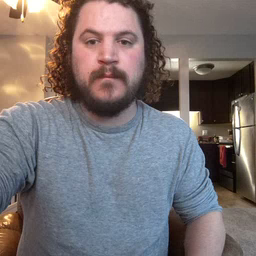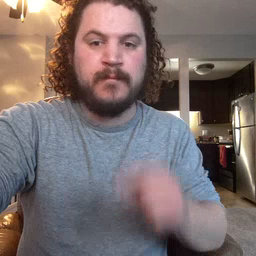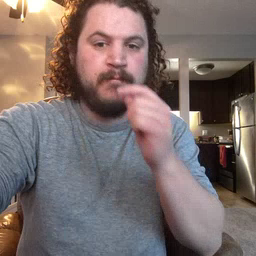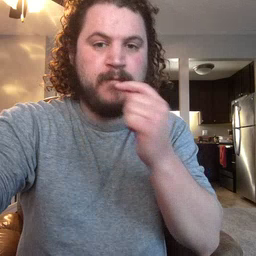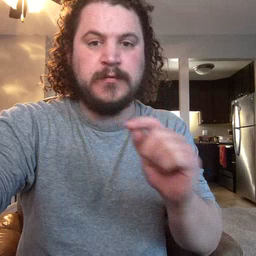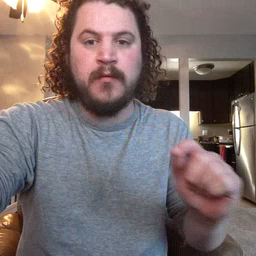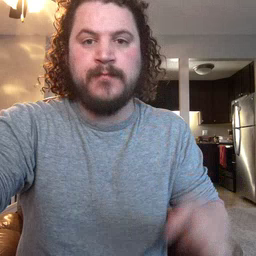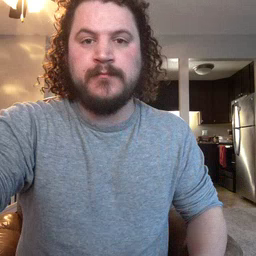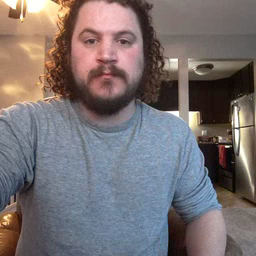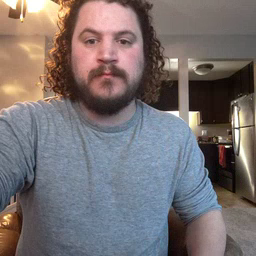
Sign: pencil